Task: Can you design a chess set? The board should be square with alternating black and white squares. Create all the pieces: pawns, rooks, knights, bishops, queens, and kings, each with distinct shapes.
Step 1428:
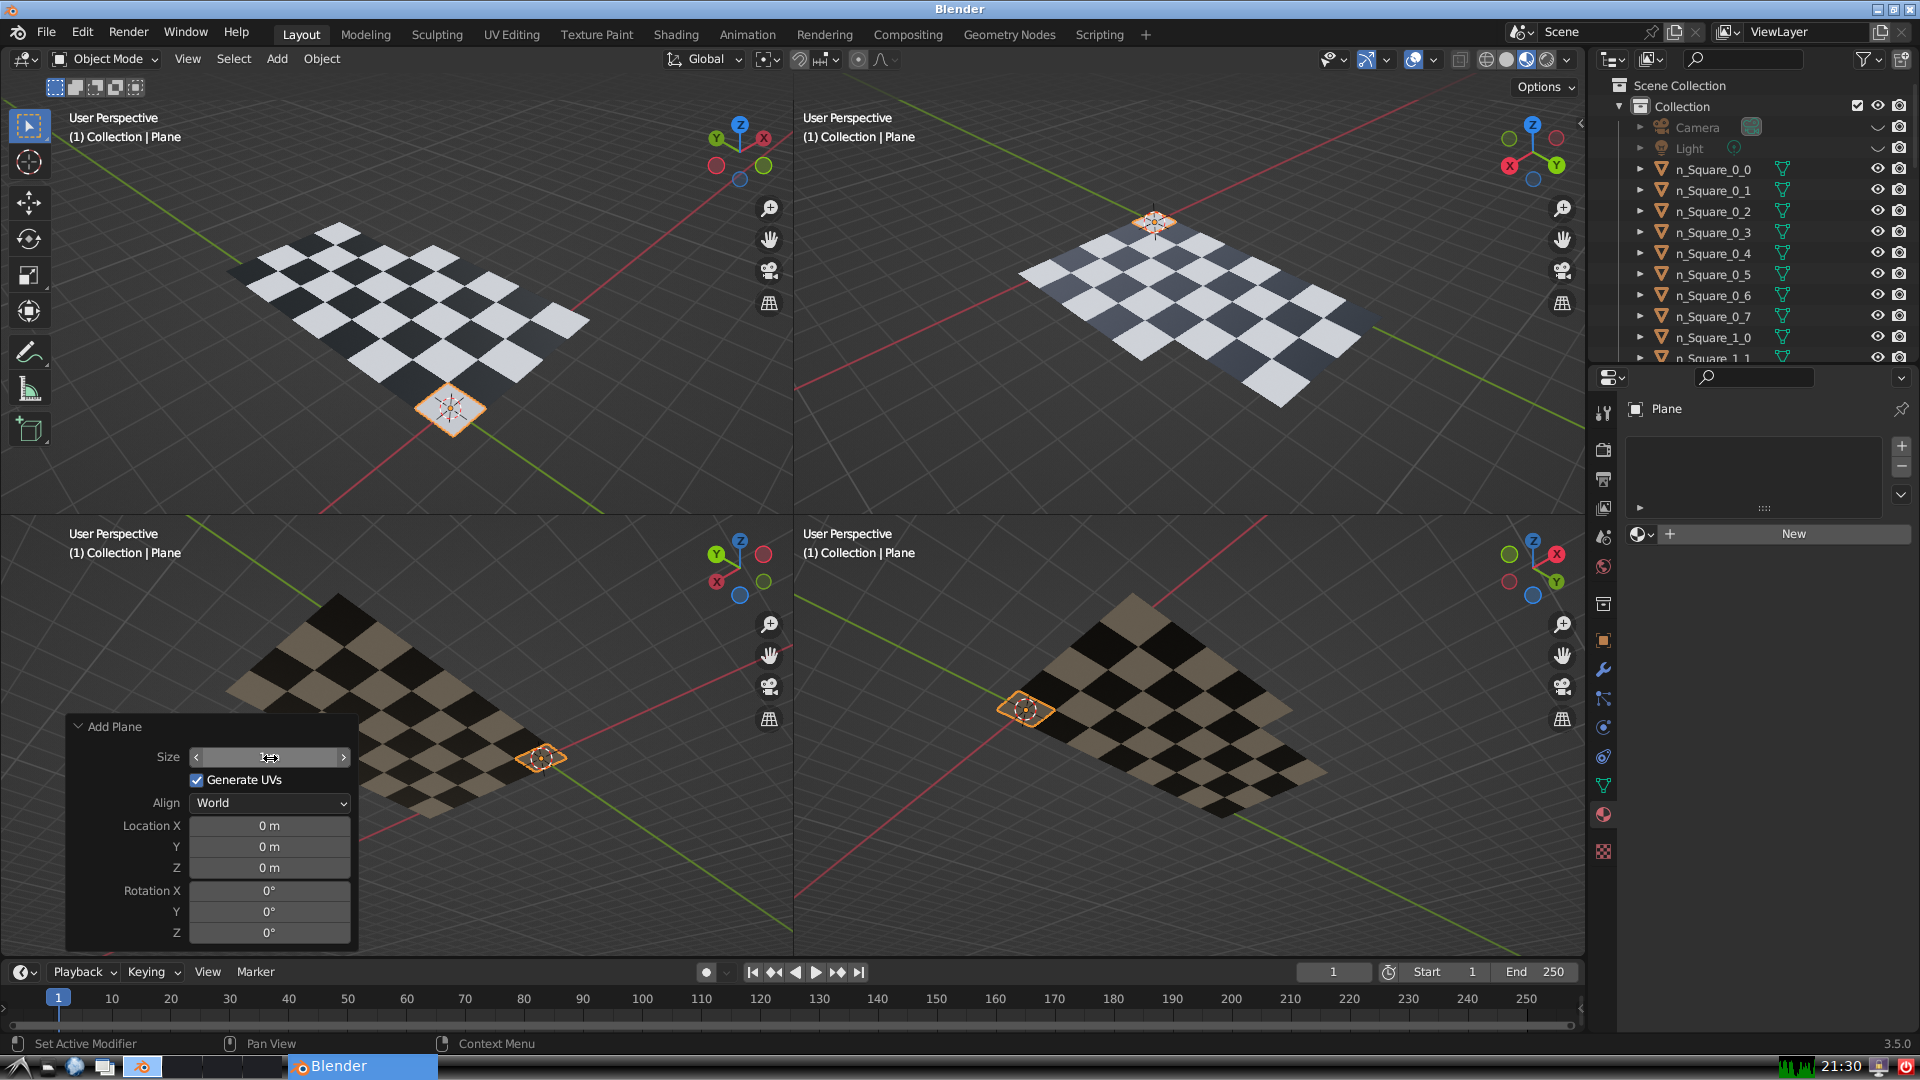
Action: click: no